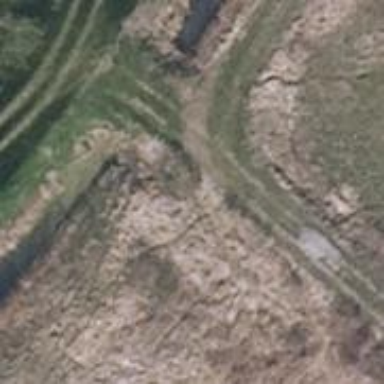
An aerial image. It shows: Abandoned railway with historical significance.